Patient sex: F
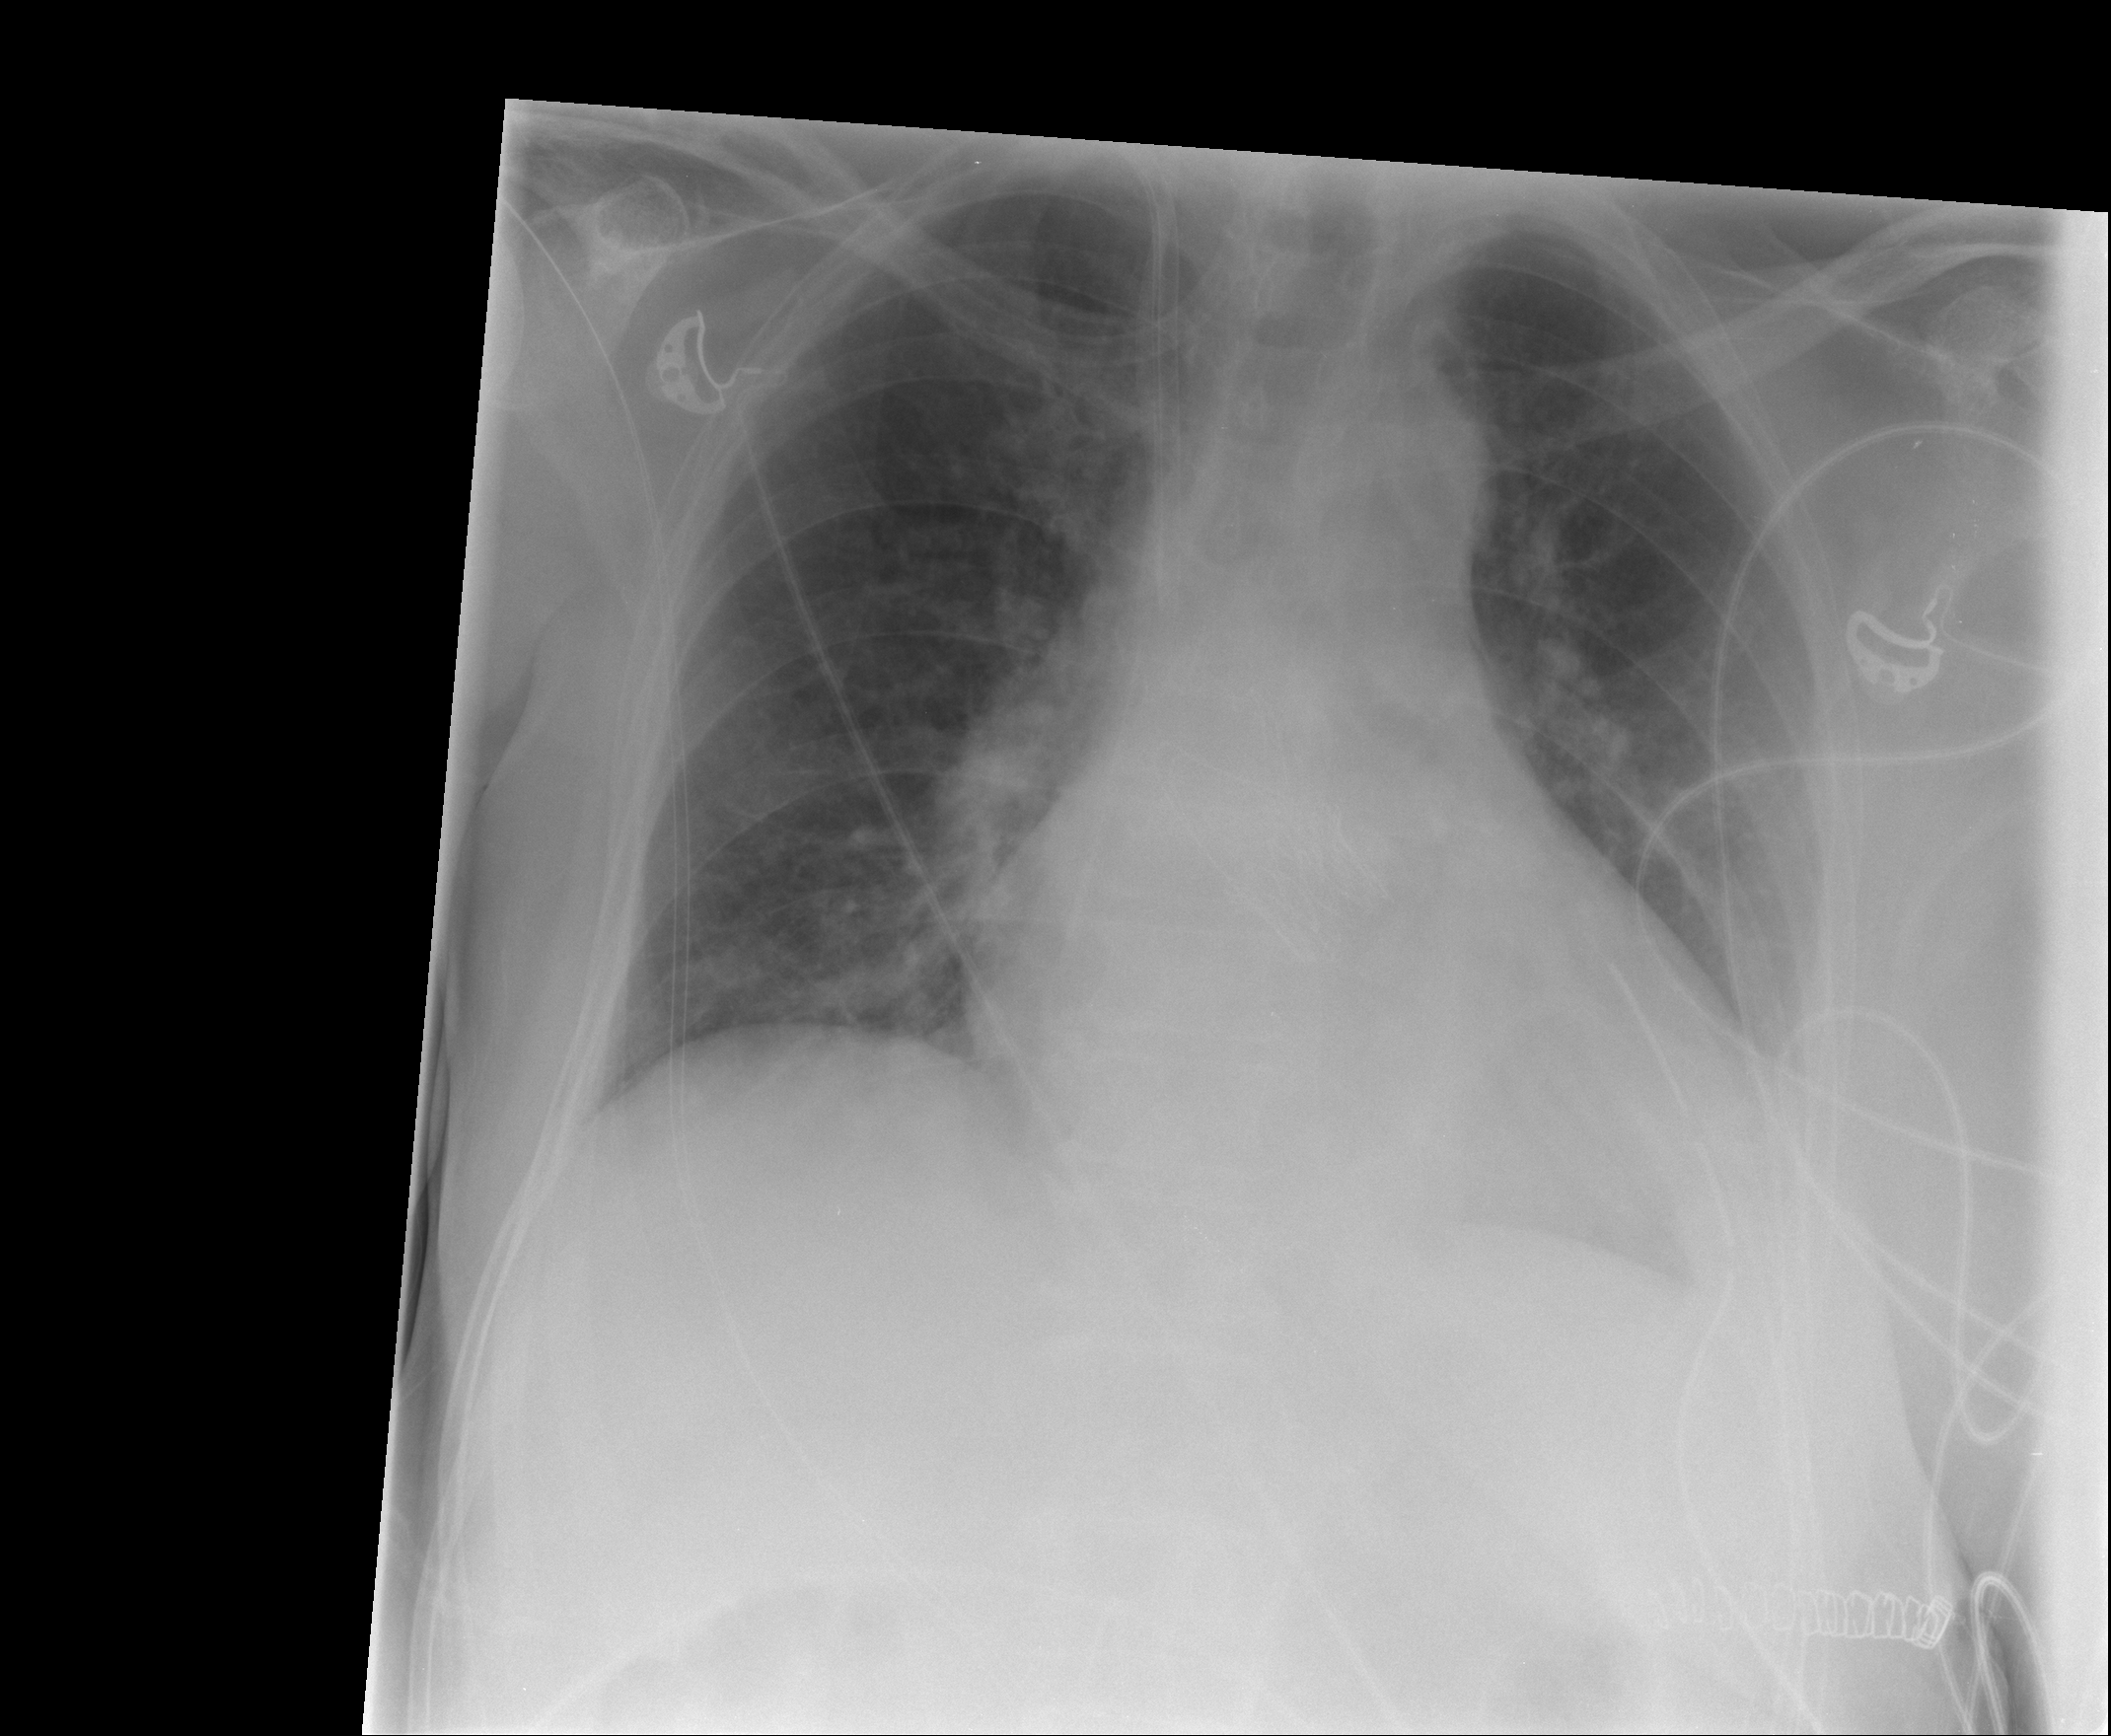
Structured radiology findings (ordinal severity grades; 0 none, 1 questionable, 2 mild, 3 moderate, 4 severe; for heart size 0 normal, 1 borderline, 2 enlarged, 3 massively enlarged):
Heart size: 2
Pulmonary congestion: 2
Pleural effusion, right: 0
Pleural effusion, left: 0
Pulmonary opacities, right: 0
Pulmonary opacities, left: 0
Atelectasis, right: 0
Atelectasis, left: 0